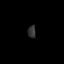
Tissue: prostate
Cell type: Epithelial cells
Senescence score: 0.03886
Nuclear area (px): 98
Mean DAPI intensity: 50.214